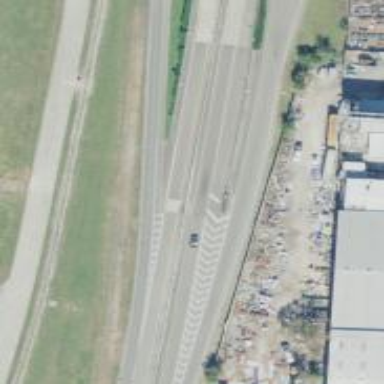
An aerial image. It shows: Primary link highway with asphalt surface.